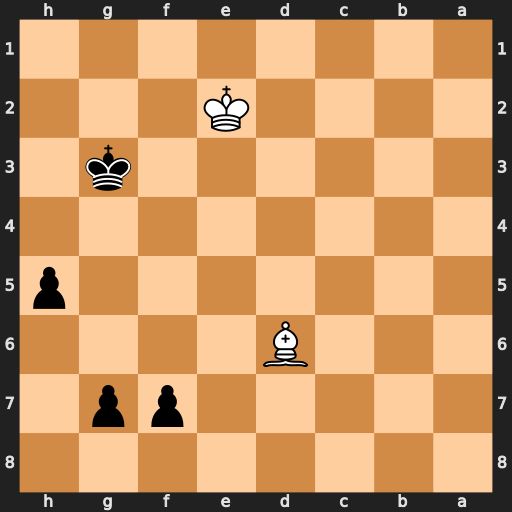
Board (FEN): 8/5pp1/3B4/7p/8/6k1/4K3/8
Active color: b
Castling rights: -
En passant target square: -
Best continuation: Kg2 Be7 f6